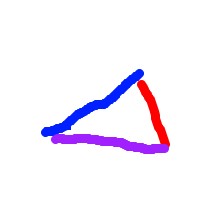
Shape: triangle